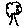
Label: tree